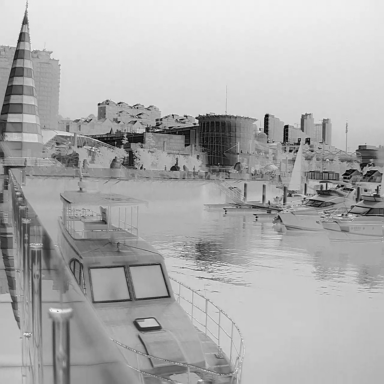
There are three canoes in the infrared image.